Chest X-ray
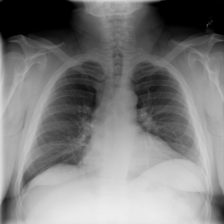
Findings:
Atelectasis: negative
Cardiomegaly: negative
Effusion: negative
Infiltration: negative
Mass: negative
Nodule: negative
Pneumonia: negative
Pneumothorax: negative
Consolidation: negative
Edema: negative
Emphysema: negative
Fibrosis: negative
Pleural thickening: negative
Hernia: negative